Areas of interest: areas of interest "Home Furnishing and Building Materials Market"
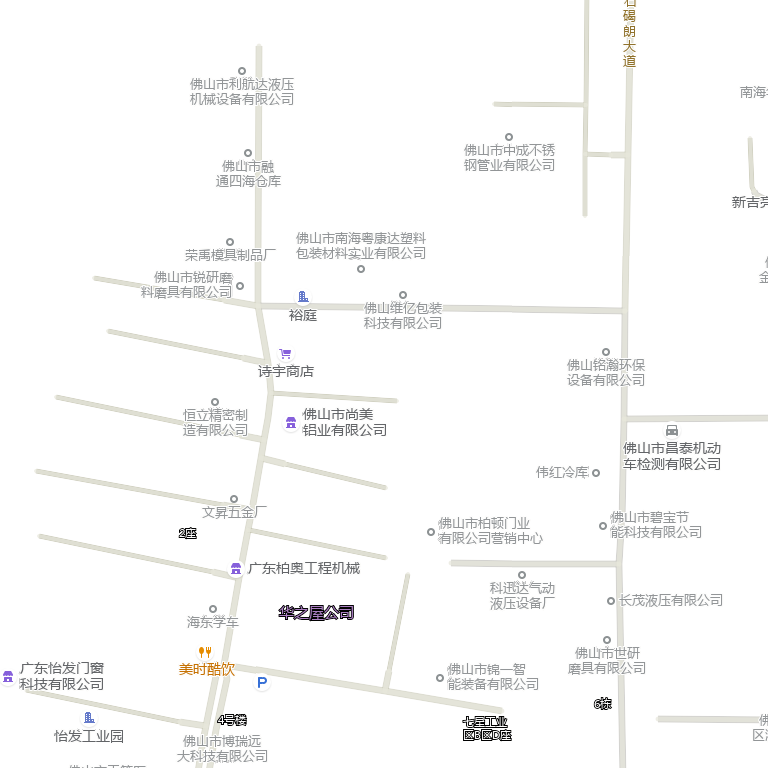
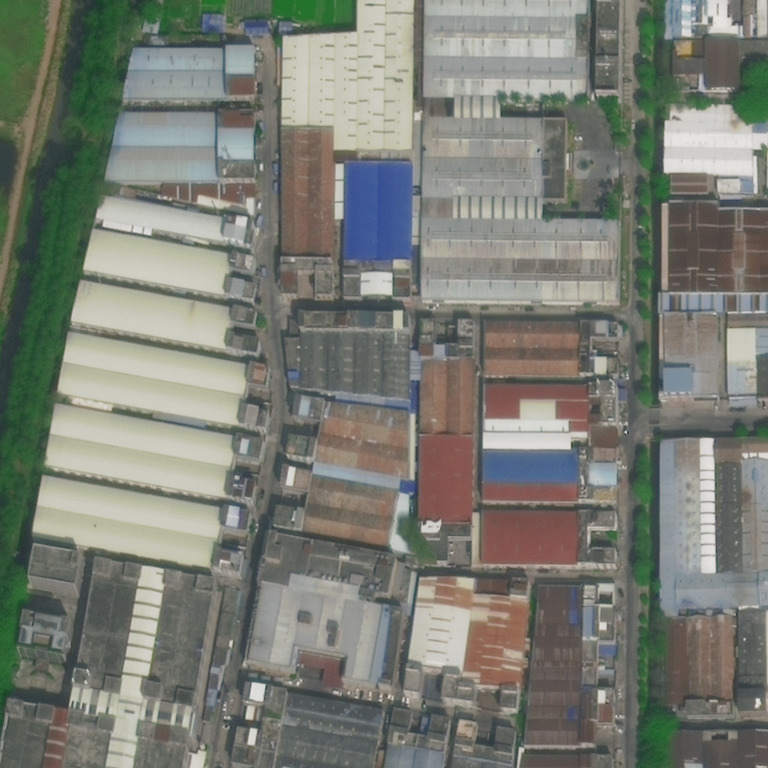